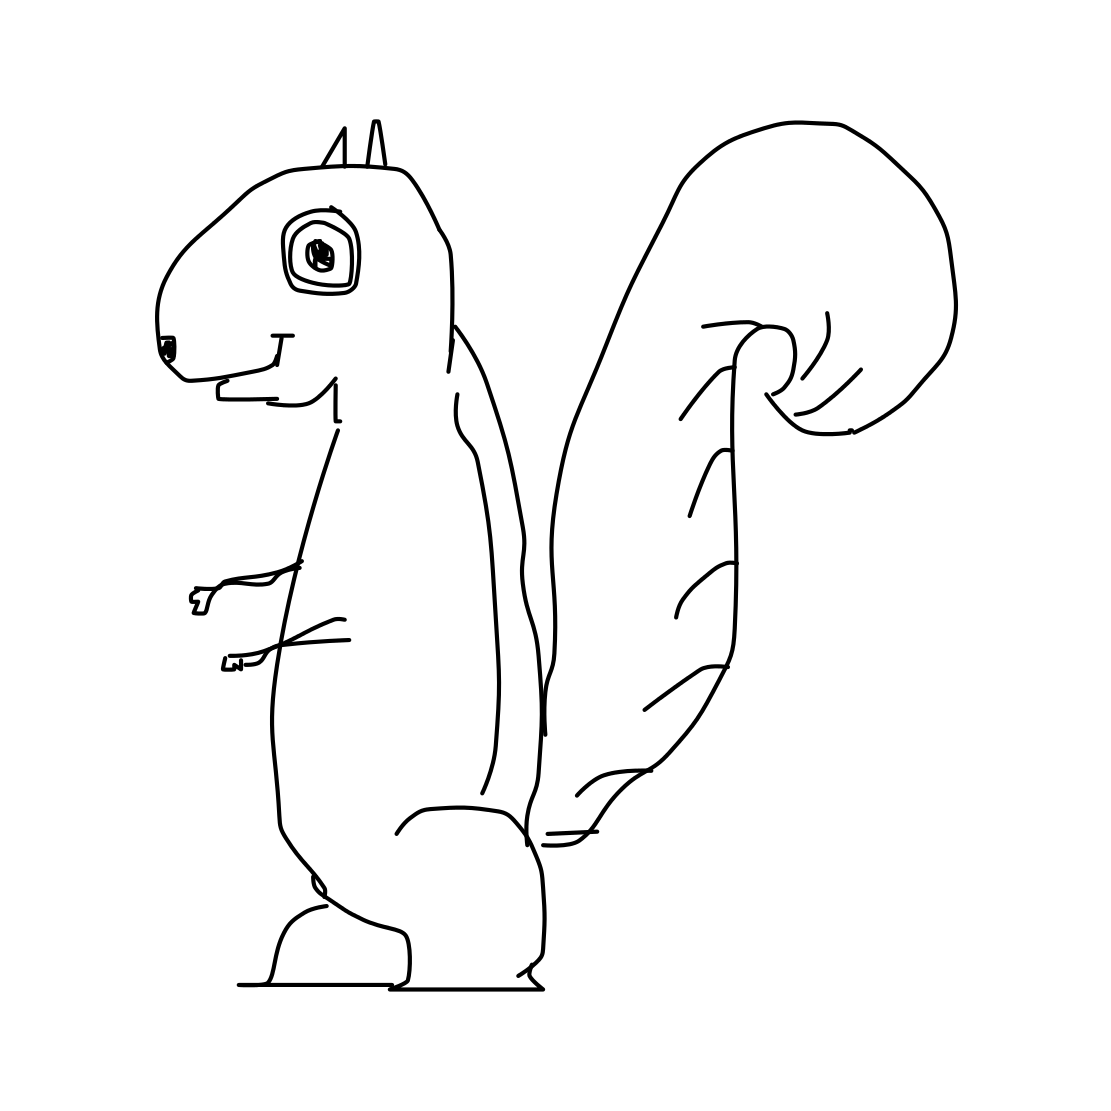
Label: squirrel